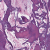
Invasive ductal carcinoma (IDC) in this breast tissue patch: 0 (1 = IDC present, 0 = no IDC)